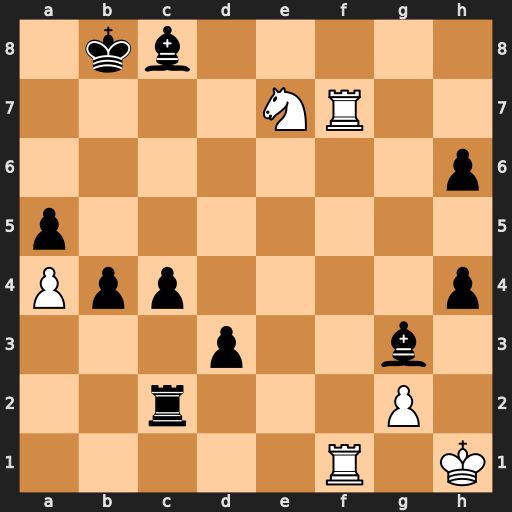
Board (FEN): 1kb5/4NR2/7p/p7/Ppp4p/3p2b1/2r3P1/5R1K
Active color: w
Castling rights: -
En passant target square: -
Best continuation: Nc6+ Ka8 Ra7#